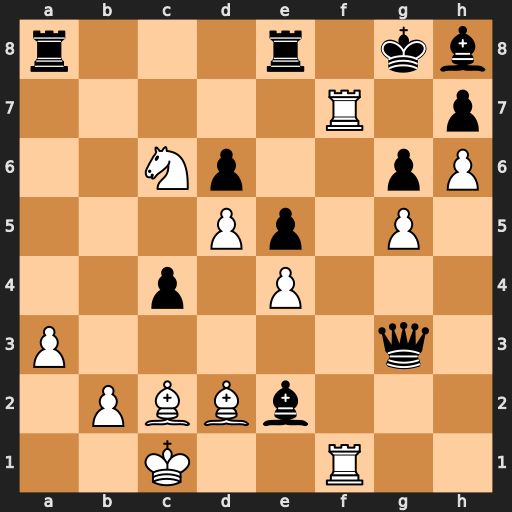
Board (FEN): r3r1kb/5R1p/2Np2pP/3Pp1P1/2p1P3/P5q1/1PBBb3/2K2R2
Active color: w
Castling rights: -
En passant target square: -
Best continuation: Rf8+ Rxf8 Ne7#